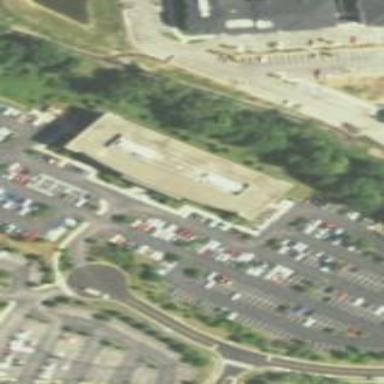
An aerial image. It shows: Office building.